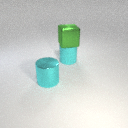
large cyan rubber cylinder behind large cyan metal cylinder